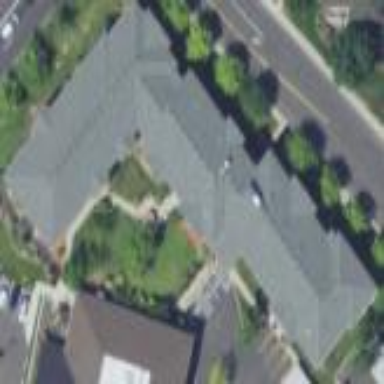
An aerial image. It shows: Retirement home building.